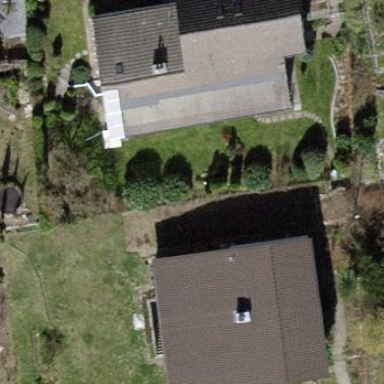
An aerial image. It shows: Detached building.